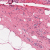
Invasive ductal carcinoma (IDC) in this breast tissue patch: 0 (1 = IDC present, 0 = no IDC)